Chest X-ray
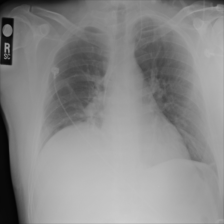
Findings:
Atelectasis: negative
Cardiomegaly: negative
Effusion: negative
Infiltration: negative
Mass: negative
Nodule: negative
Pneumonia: negative
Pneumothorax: negative
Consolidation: negative
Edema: negative
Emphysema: negative
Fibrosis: negative
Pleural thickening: negative
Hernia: negative